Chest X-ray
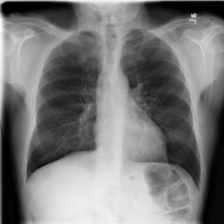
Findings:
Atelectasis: negative
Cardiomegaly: negative
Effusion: negative
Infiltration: negative
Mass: negative
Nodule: negative
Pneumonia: negative
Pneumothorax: negative
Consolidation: negative
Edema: negative
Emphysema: negative
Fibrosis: negative
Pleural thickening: negative
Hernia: negative